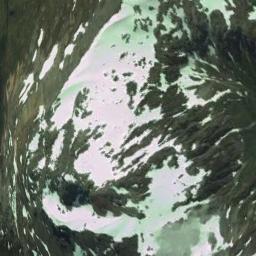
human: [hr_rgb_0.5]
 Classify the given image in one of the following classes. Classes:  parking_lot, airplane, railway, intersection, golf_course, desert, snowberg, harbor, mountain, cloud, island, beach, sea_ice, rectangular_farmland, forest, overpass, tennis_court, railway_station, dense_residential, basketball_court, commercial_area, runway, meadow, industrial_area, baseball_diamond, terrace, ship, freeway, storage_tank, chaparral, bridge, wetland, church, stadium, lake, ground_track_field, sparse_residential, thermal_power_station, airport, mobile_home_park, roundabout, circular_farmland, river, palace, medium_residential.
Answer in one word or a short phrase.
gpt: snowberg